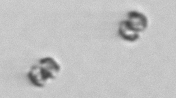
Label: Thalassiosira_sp_aff_mala